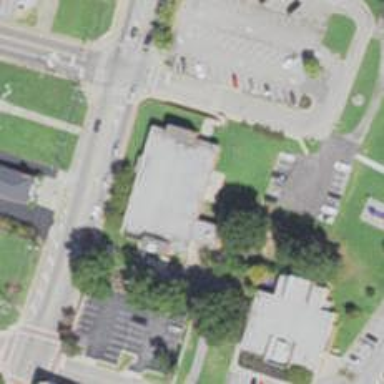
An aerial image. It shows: Public building.